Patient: sex F, age 31
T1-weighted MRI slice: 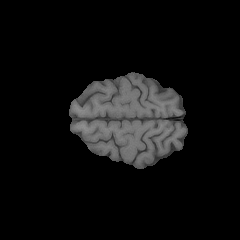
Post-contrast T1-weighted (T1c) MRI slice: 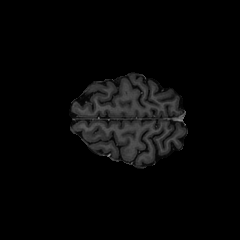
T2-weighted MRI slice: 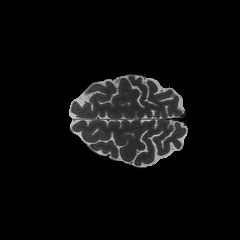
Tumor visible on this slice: no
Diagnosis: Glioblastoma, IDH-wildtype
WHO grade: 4